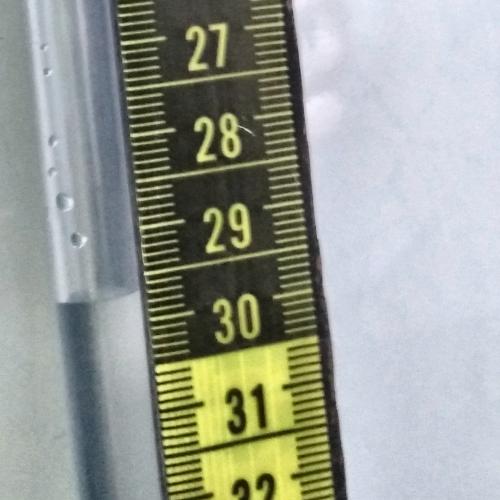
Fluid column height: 29.7 cm